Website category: phone
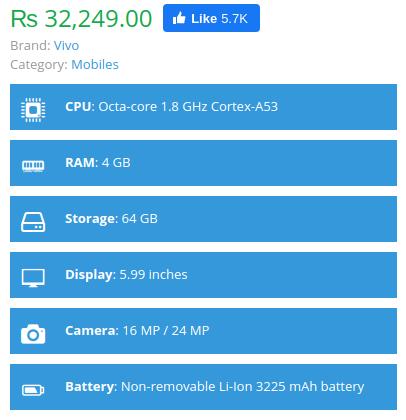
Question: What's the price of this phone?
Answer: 32,249.00

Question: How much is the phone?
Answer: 32,249.00

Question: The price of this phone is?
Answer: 32,249.00

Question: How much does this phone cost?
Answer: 32,249.00

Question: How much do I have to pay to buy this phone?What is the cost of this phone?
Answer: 32,249.00

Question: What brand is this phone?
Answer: Vivo

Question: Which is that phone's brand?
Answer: Vivo

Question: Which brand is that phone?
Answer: Vivo

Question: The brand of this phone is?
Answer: Vivo

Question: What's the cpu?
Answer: Octa-core 1.8 GHz Cortex-A53

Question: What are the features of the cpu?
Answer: Octa-core 1.8 GHz Cortex-A53

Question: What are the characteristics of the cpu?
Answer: Octa-core 1.8 GHz Cortex-A53

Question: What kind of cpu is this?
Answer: Octa-core 1.8 GHz Cortex-A53

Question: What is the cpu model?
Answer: Octa-core 1.8 GHz Cortex-A53

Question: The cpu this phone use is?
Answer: Octa-core 1.8 GHz Cortex-A53

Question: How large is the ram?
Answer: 4 GB

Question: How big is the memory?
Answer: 4 GB

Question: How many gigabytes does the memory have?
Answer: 4 GB

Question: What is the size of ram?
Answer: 4 GB

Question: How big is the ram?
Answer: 4 GB

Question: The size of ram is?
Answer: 4 GB

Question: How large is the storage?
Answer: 64 GB

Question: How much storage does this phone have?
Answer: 64 GB

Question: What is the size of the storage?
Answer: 64 GB

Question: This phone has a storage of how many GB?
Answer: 64 GB

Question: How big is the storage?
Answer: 64 GB

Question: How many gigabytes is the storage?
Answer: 64 GB

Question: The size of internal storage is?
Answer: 64 GB

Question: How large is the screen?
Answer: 5.99 inches

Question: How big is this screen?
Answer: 5.99 inches

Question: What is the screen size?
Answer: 5.99 inches

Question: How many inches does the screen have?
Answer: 5.99 inches

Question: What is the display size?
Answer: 5.99 inches

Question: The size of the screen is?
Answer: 5.99 inches

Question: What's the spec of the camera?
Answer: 16 MP / 24 MP

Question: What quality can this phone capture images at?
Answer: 16 MP / 24 MP

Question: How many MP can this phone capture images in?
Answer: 16 MP / 24 MP

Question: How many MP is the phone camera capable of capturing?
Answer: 16 MP / 24 MP

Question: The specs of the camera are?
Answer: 16 MP / 24 MP

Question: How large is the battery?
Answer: Non-removable Li-Ion 3225 mAh battery

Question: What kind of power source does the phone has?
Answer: Non-removable Li-Ion 3225 mAh battery

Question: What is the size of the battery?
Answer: Non-removable Li-Ion 3225 mAh battery

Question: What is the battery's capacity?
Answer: Non-removable Li-Ion 3225 mAh battery

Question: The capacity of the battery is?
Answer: Non-removable Li-Ion 3225 mAh battery